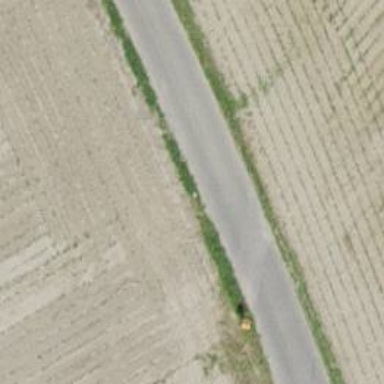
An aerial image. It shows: Unclassified road with asphalt surface that cuts through agricultural land.